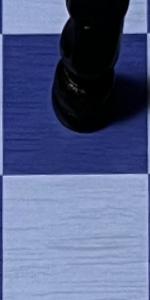
Label: Empty